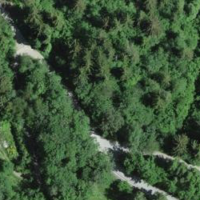
EUNIS habitat code: 44
Species observed at this site:
Tussilago farfara